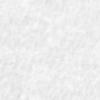
Label: no_change